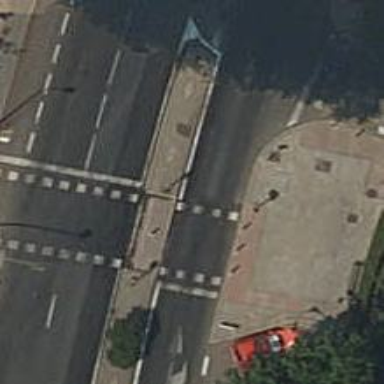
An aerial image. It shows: Marked road crossing.